Question: I'm having a hard time getting the correct value from the innertext of an XElement.
First, here's the XML that I'm using. This is a copy of our production data that results from a process in our workflow. In other words, I can't change the XML, I can only parse it. The element whose innertext I'd like to get has data inside that looks like XML, but it isn't. It is straight text from the tool that produced the XML. The element is called '<creatorshapeutildata':

Here is the line of code I've tried:
'''
CreatorShapeUtilData = element.Descendants("creatorshapeutildata").Single().Value;
'''
I've also tried this:
'''
CreatorShapeUtilData = element.Descendants("creatorshapeutildata").First().Value;
'''
I've also tried this:
'''
CreatorShapeUtilData = element.Element("creatorshapeutildata").Value;
'''
Unfortunately, the value that gets returned in every case looks like this:
'33012-1true#FFFF003#FFFFFF2743337743358'
I need the value returned to look like this:
'''
"<creatorData type="object"><type type="int">33012</type>..."
'''
This piece I'm working on is part of a larger program that uses XDocument, XElement, etc. I know an XmlElement has an InnerText property, but I think XElement does not, since I can't seem to find it in Intellisense.
So, is there any possible way to grab the exact text between the 'creatorshapeutil' tags?
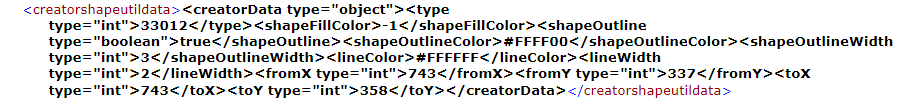
Answer: You're trying to get the exact opposite of the 'InnerText' / 'Value' properties: the raw XML content.
You can get the content including the outer node by calling 'element.ToString()'.
If you want to exclude the outer tag, you can call 'String.Concat(element.Nodes())'.